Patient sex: M
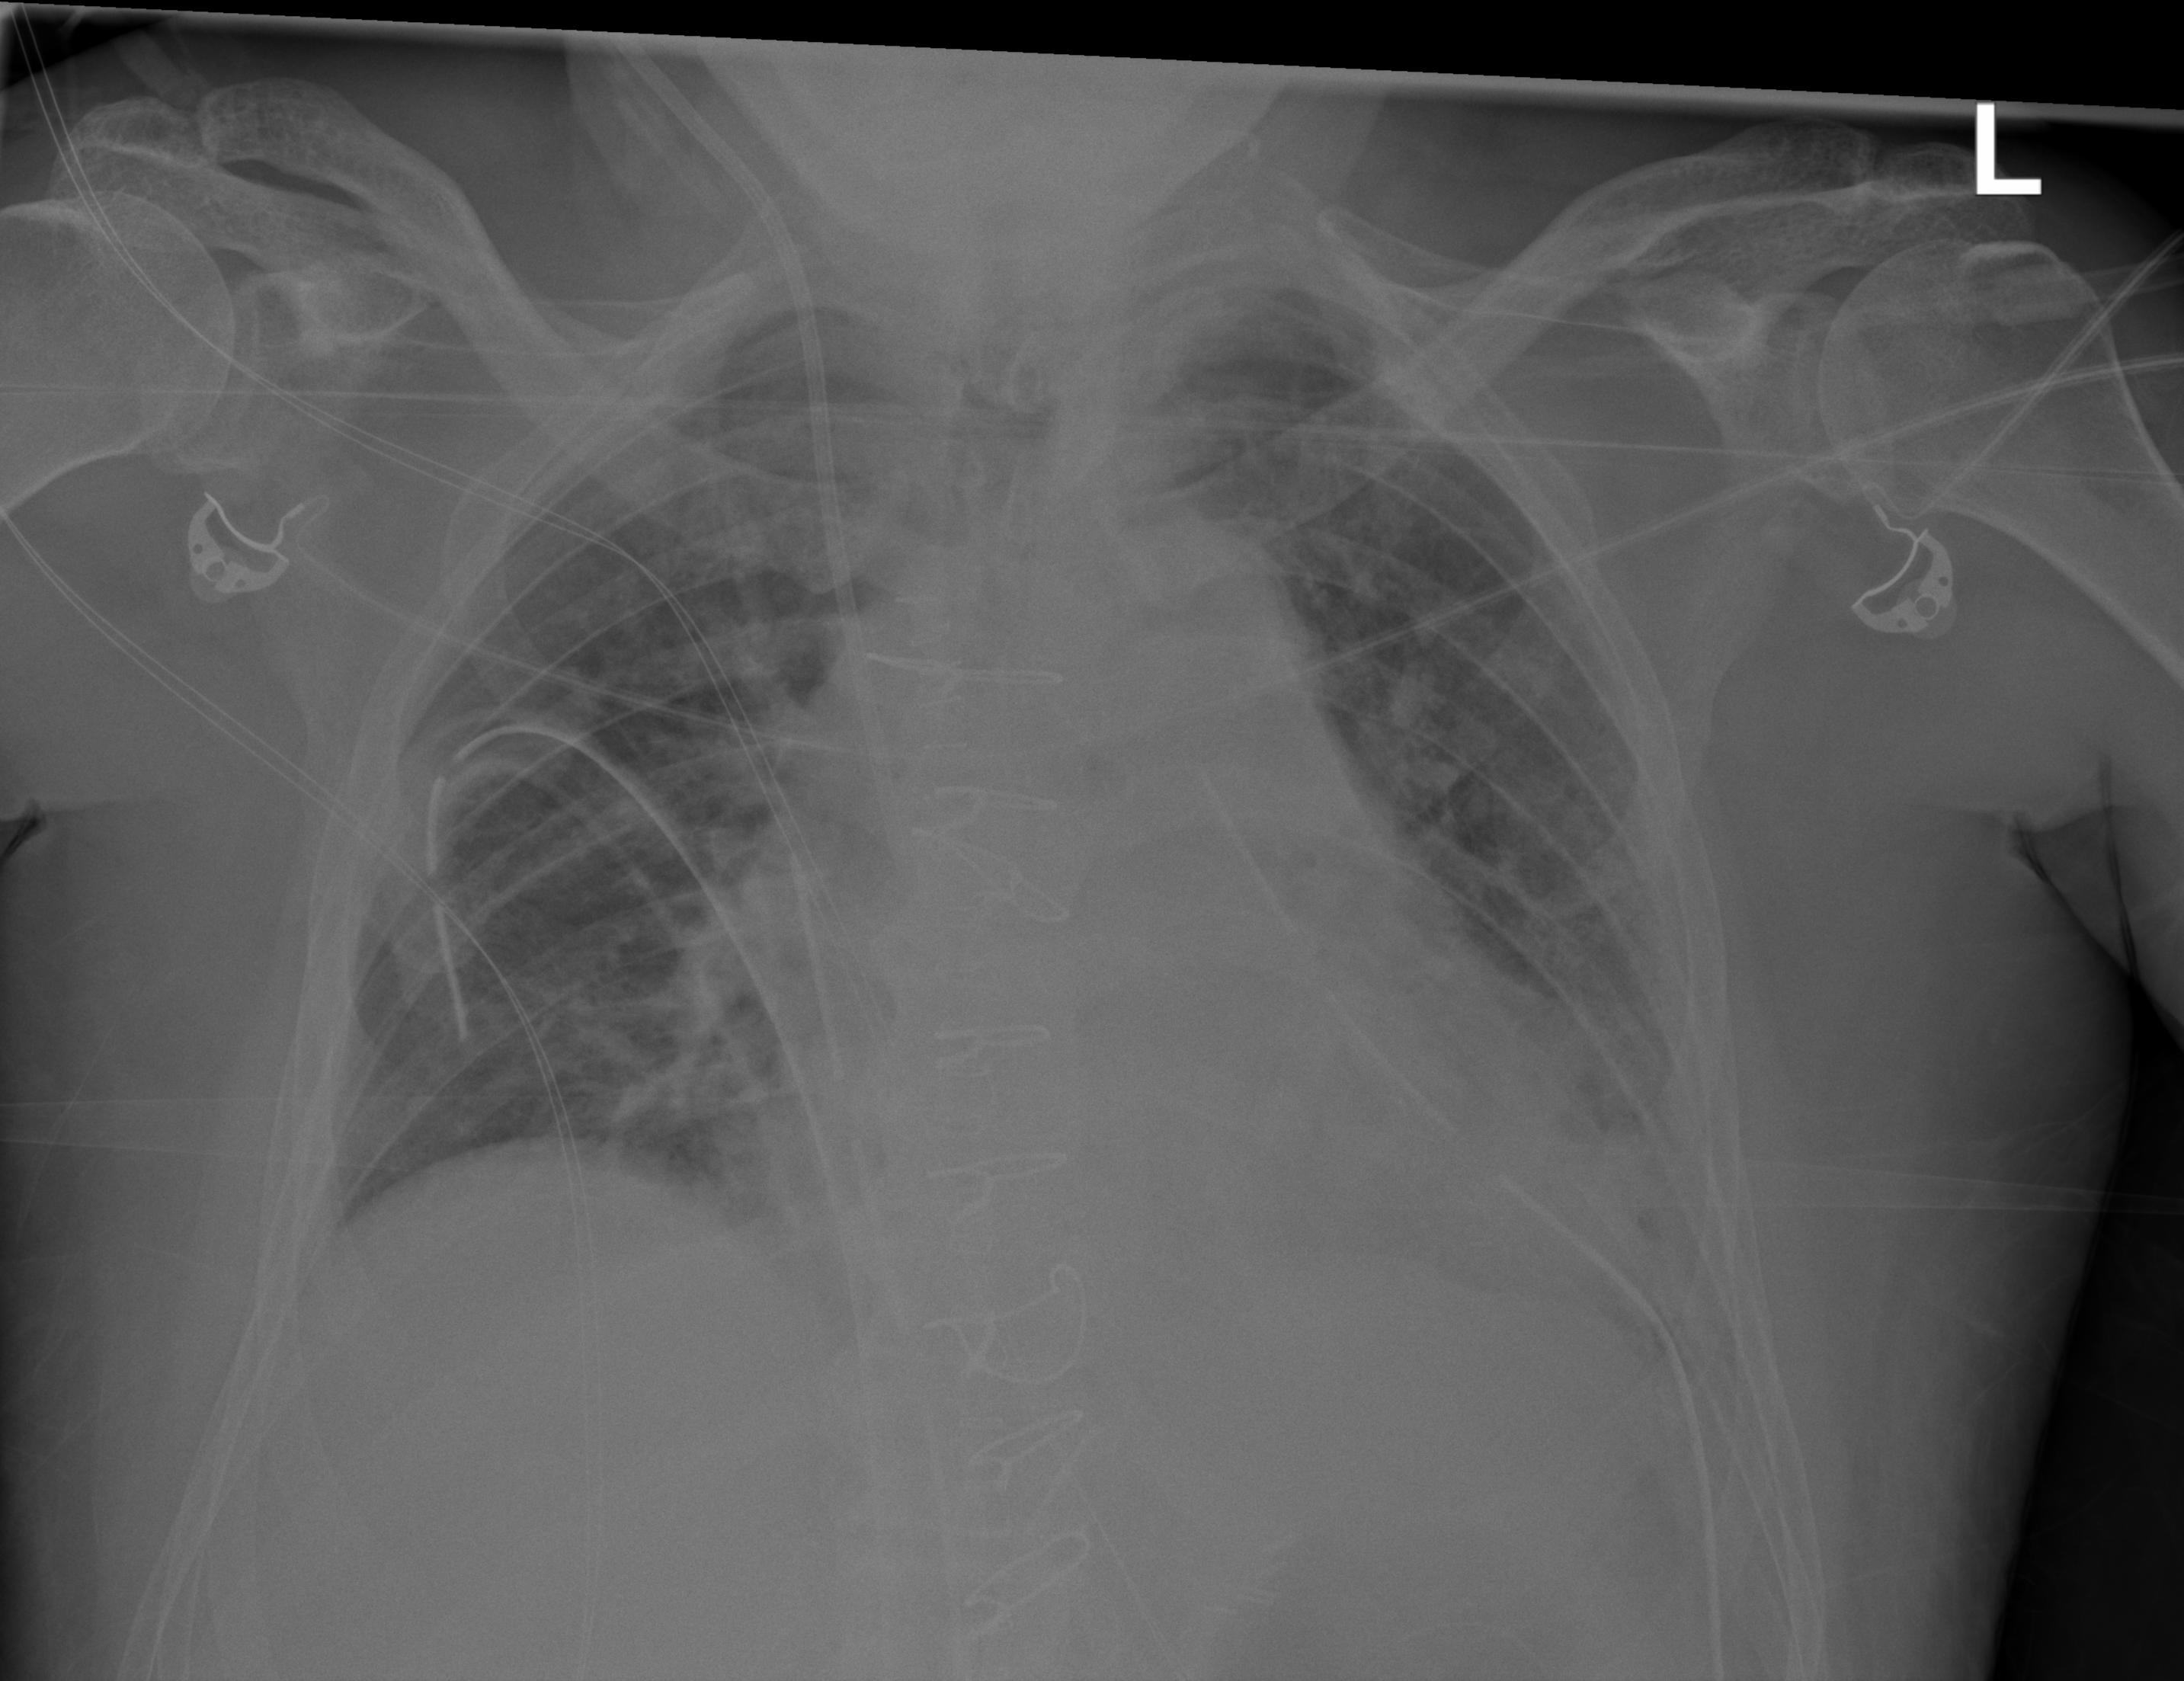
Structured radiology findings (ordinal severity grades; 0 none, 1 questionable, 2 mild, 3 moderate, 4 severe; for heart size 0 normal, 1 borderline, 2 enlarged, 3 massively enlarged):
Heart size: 2
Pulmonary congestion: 1
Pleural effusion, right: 0
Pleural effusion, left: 2
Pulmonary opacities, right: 0
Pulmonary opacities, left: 2
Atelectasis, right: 2
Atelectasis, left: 2